Question: I'm having an error message with my codes in visual basic. Please help. Thanks.
The error says:

Private Sub btnAdd_Click(ByVal sender As System.Object, ByVal e As System.EventArgs) Handles btnAdd.Click
Dim cmd As New OleDb.OleDbCommand
'''
If Not cnn.State = ConnectionState.Open Then
cnn.Open()
End If
cmd.Connection = cnn
If Me.txtID.Tag & "" = "" Then
cmd.CommandText = "INSERT INTO ProfessorListTable(ID,LastName,FirstName,MI,Gender,Department,ContactNo,Address,EmailAddress,YearEmployed)" & _
" VALUES(" & Me.txtID.Text & ",'" & Me.txtLName.Text & "','" & _
Me.txtFName.Text & "','" & Me.txtMI.Text & "','" & _
Me.txtGender.Text & "','" & Me.txtDept.Text & "','" & _
Me.txtNo.Text & "','" & Me.txtAddress.Text & "','" & _
Me.txtEAdd.Text & "','" & Me.txtYear.Text & "',')"
cmd.ExecuteNonQuery()
Else
cmd.CommandText = "UPDATE ProfessorListTable " & _
" SET txtID=" & Me.txtID.Text & _
", LastName='" & Me.txtLName.Text & "'" & _
", FirstName='" & Me.txtFName.Text & "'" & _
", MI='" & Me.txtMI.Text & "'" & _
", Gender='" & Me.txtGender.Text & "'" & _
", Department='" & Me.txtDept.Text & "'" & _
", ContactNo='" & Me.txtNo.Text & _
", Address='" & Me.txtAddress.Text & "'" & _
", EmailAddress='" & Me.txtEAdd.Text & "'" & _
", YearEmployed='" & Me.txtYear.Text & _
" WHERE stdid=" & Me.txtID.Tag
cmd.ExecuteNonQuery()
End If
RefreshData()
'''
End Sub
The
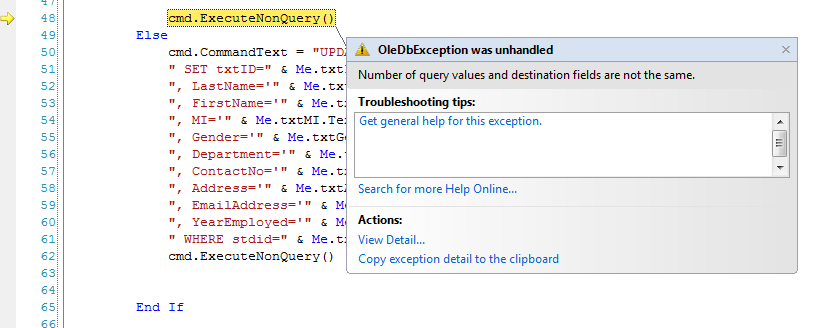
Answer: You had extra Comma (,) here
'''
& Me.txtYear.Text & "','
'''
So it's leads to 11 value instead of 10
And Address is reserved word so use it as [Address]
'''
Private Sub btnAdd_Click(ByVal sender As System.Object, ByVal e As System.EventArgs) Handles btnAdd.Click Dim cmd As New OleDb.OleDbCommand
If Not cnn.State = ConnectionState.Open Then
cnn.Open()
End If
cmd.Connection = cnn
If Me.txtID.Tag & "" = "" Then
cmd.CommandText = "INSERT INTO ProfessorListTable(ID,LastName,FirstName,MI,Gender,Department,ContactNo,[Address],EmailAddress,YearEmployed)" & _
" VALUES(" & Me.txtID.Text & ",'" & Me.txtLName.Text & "','" & _
Me.txtFName.Text & "','" & Me.txtMI.Text & "','" & _
Me.txtGender.Text & "','" & Me.txtDept.Text & "','" & _
Me.txtNo.Text & "','" & Me.txtAddress.Text & "','" & _
Me.txtEAdd.Text & "','" & Me.txtYear.Text & "')"
cmd.ExecuteNonQuery()
Else
cmd.CommandText = "UPDATE ProfessorListTable " & _
" SET txtID=" & Me.txtID.Text & _
", LastName='" & Me.txtLName.Text & "'" & _
", FirstName='" & Me.txtFName.Text & "'" & _
", MI='" & Me.txtMI.Text & "'" & _
", Gender='" & Me.txtGender.Text & "'" & _
", Department='" & Me.txtDept.Text & "'" & _
", ContactNo='" & Me.txtNo.Text & _
", [Address]='" & Me.txtAddress.Text & "'" & _
", EmailAddress='" & Me.txtEAdd.Text & "'" & _
", YearEmployed='" & Me.txtYear.Text & _
" WHERE stdid=" & Me.txtID.Tag
cmd.ExecuteNonQuery()
End If
RefreshData()
End Sub
'''